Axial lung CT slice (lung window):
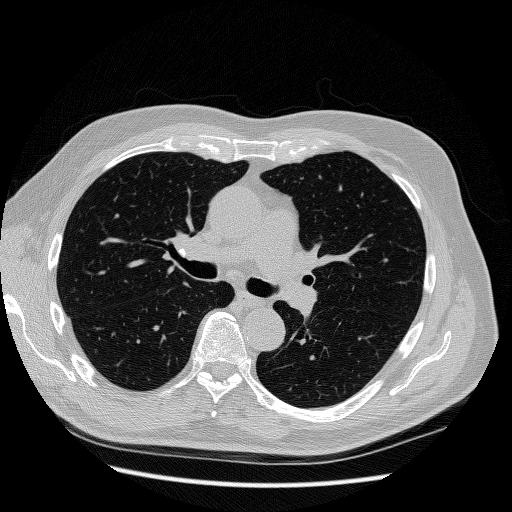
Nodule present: no